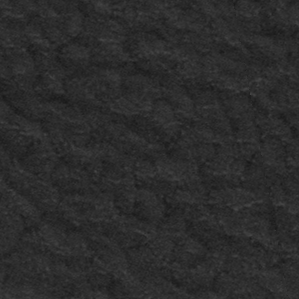
Label: frost